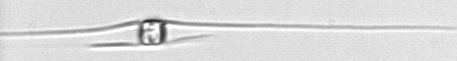
Label: Chaetoceros_danicus